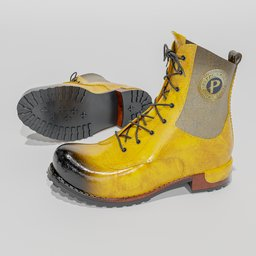
Label: people